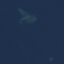
Label: SeaLake